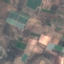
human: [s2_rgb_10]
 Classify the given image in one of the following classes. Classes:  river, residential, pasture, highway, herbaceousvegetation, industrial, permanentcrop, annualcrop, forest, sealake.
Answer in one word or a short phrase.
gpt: PermanentCrop